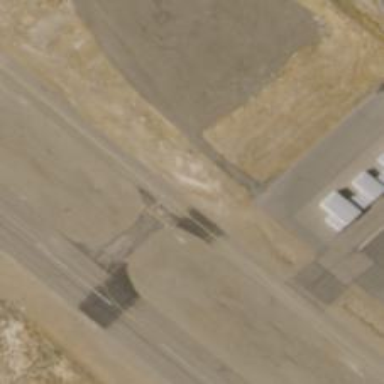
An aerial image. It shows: View of taxiway at the airport.